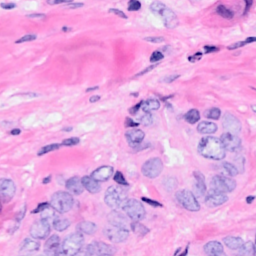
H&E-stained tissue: Breast